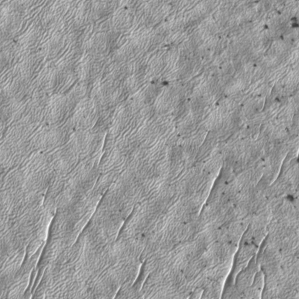
Label: frost